Question: I have a winform application which has 2012 light theme on weifenluo.winformsui.docking.
Problem is that the 2012 light theme is not quite viewable as everything is in light colors. I want to change background color of the docking area: I have changed the document background color but unable to change auto hide area when the windows are hidden.

I got properties in weifenluo dockpanel to change the color but its working only 2003 and 2005 theme not in 2012 light theme
public class VS2012LightTheme : ThemeBase
skin.AutoHideStripSkin.DockStripGradient.StartColor = specialBlue; skin.AutoHideStripSkin.DockStripGradient.EndColor = SystemColors.ControlLight;
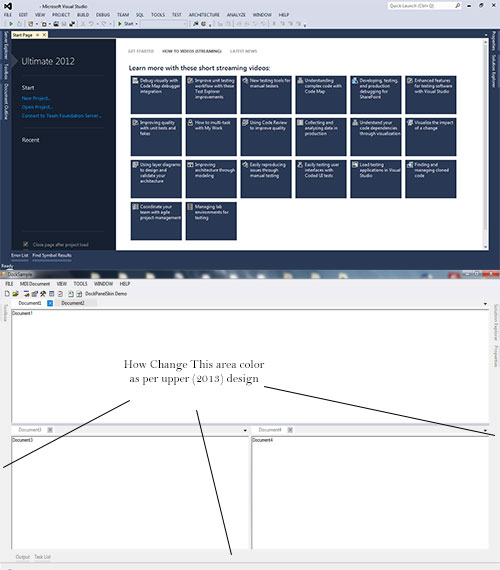
Answer: The areas are controlled by 'VS2012LightAutoHideStrip'.
Thus, if you want to change their look and feel, change the controls (start from OnPaint event handler), or write your own.
'ITheme' derived classes only control a small portion of the whole look and feel, so your changes to 'VS2012LightTheme' won't achieve what you want.